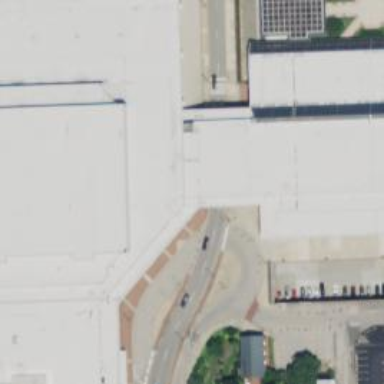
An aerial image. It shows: Footway that passes through building tunnel.